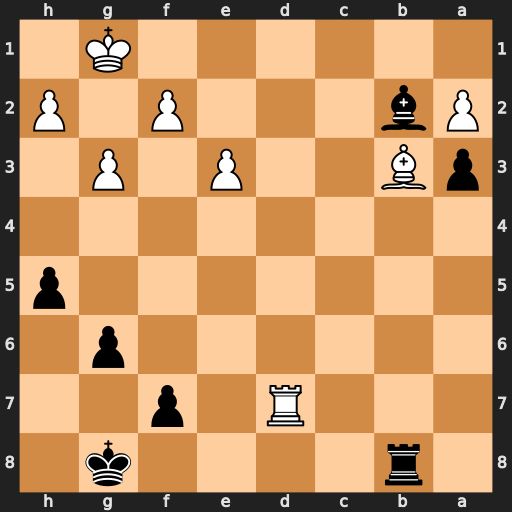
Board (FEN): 1r4k1/3R1p2/6p1/7p/8/pB2P1P1/Pb3P1P/6K1
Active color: b
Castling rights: -
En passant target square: -
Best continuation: Rxb3 axb3 a2